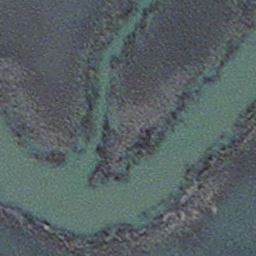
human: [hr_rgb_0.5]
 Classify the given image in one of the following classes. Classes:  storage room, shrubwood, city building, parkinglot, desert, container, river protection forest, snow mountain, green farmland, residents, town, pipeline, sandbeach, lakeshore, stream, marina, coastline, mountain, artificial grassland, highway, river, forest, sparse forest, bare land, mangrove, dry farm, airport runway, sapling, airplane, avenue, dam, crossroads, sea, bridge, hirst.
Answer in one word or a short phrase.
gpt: stream